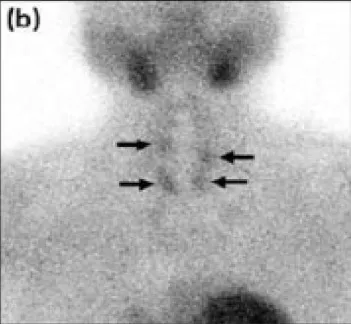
99mTc-sestamibi dual phase images showing a 4-gland parathyroid hyperplasia. . (b) Delated tracer washout from all the hyperplastic parathyroid glands (the arrows), in the late phase image.
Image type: radiology (scintigraphy)